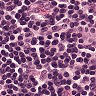
Metastatic tissue present: no